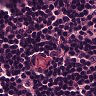
Metastatic tissue present: no